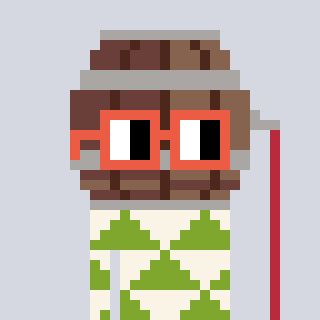
a pixel art character with square orange glasses, a wine barrel-shaped head and a slimegreen-colored body on a cool background